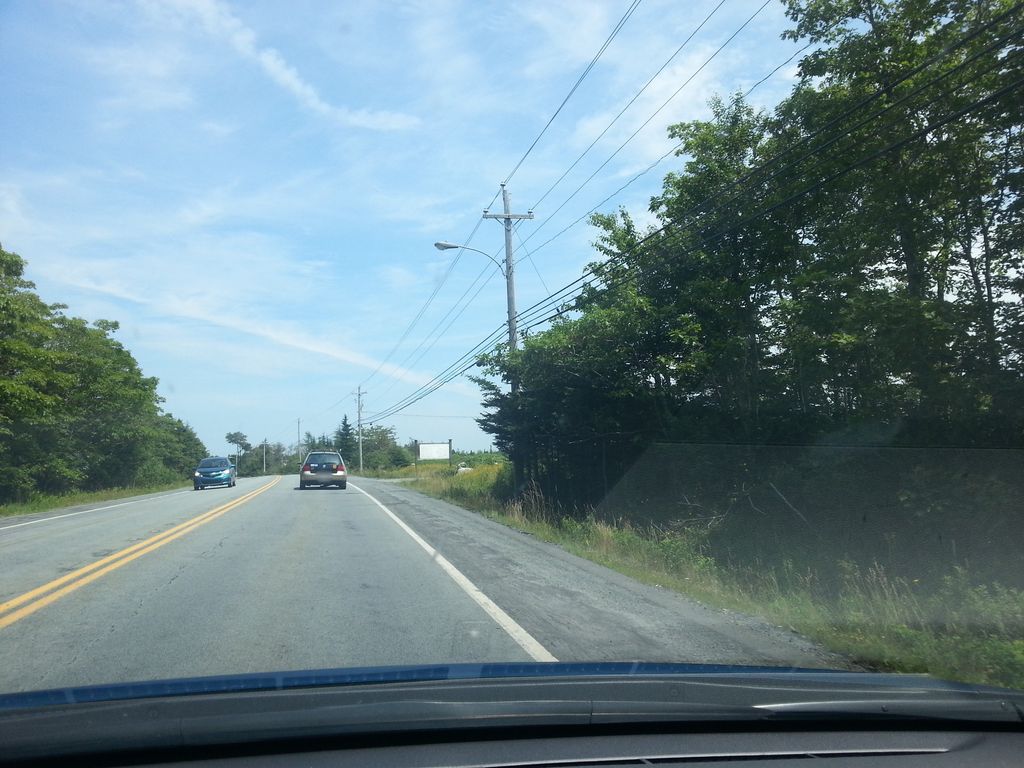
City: halifax